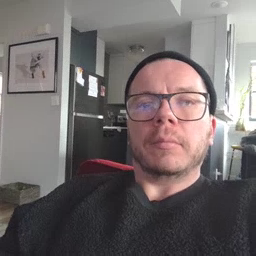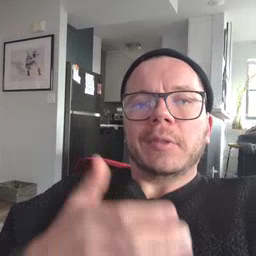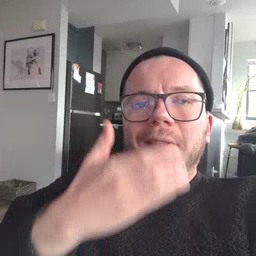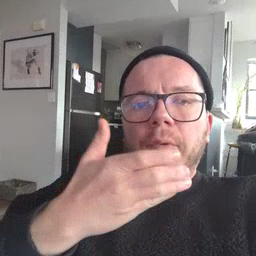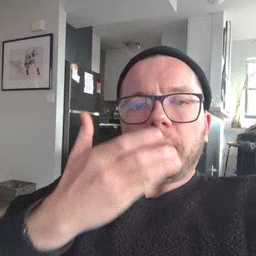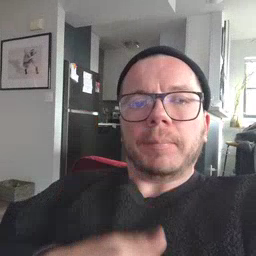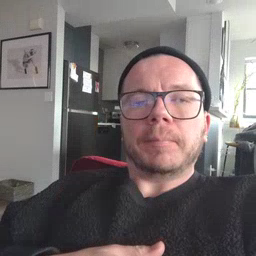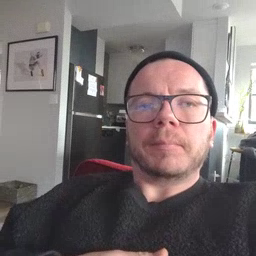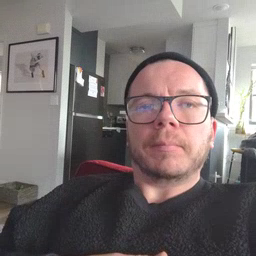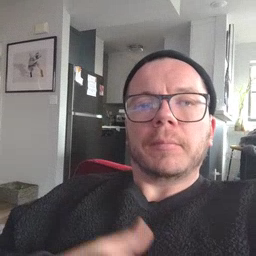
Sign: cereal